九年级 · 解析几何
(本小题 8.0 分)

一种竹制躺椅如图1所示, 其侧面示意图如图2, 图3所示, 这种躺椅可以通过改变支撑杆 $C D$ 的位置来调节躺椅舒适度, 假设 $A B$ 所在的直线为地面, 已知 $A E=120 \mathrm{~cm}$, 当把图 2 中的支撑杆 $C D$ 调节至图 3 中的 $C^{\prime} D^{\prime}$ 的位置时, $\angle E A B$ 由 $20^{\circ}$ 变为 $25^{\circ}$.

图1

图2

图3

(1)你能求出调节后该躺椅的枕部 $E$ 到地面的高度增加了多少吗? (参考数据: $\sin 20^{\circ} \approx 0.34$, $\left.\sin 25^{\circ} \approx 0.42\right)$

(2) 已知点 $O$ 为 $A E$ 上靠近点 $A$ 的一个三等分点, 根据人体工程学, 当点 $O$ 到地面的距离为 $26 \mathrm{~cm}$时, 人体感觉最舒适.请你求出此时枕部 $E$ 到地面的高度.
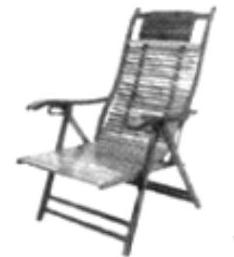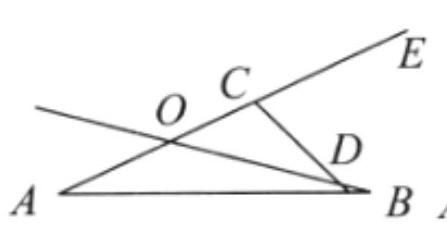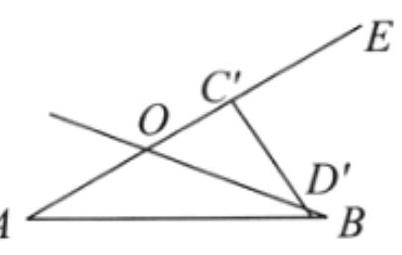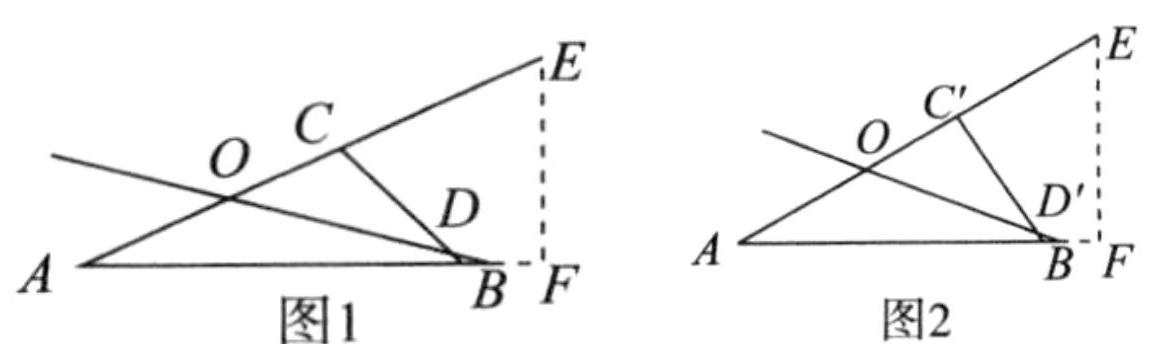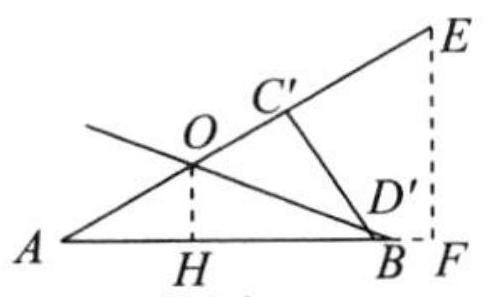
答案: 解: (1)如图 1 , 过点 $E$ 作 $E F \perp A B$ 于点 $F$,

$\because \angle E A F=20^{\circ}, A E=120 \mathrm{~cm}$,

$\therefore \sin 20^{\circ}=\frac{E F}{A E} ，$ 即 $E F \approx 120 \times 0.34=40.8(\mathrm{~cm})$.

如图2, 过点 $E$ 作 $E F \perp A B$ 于点 $F$,

$\because \angle E A F=25^{\circ}, A E=120 \mathrm{~cm}$,

$\therefore \sin 25^{\circ}=\frac{E F}{A E} ，$ 即 $E F \approx 120 \times 0.42=50.4(\mathrm{~cm})$,

$50.4-40.8=9.6(\mathrm{~cm})$,

答: 高度增加了 $9.6 \mathrm{~cm}$.

(2)如图3，过点 $O$ 作 $O H \perp A B$ 于点 $H$,

$\because \angle A H O=\angle A F E=90^{\circ}, \angle A=\angle A$,

$\therefore \triangle A H O \sim \triangle A F E$,

$\therefore \frac{O H}{E F}=\frac{A O}{A E}$,

$\because A O=\frac{1}{3} A E=40 \mathrm{~cm}, A E=120 \mathrm{~cm}$,

$\therefore \frac{26}{E F}=\frac{40}{120}$, 即 $E F=78$.

答: 枕部 $E$ 到地面的高度是 $78 \mathrm{~cm}$.

图1图2

图3

【解析】略